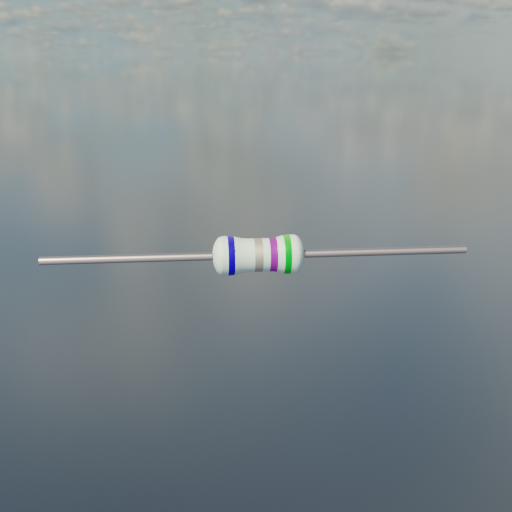
Resistor colour bands (in order): blue, silver, violet, green